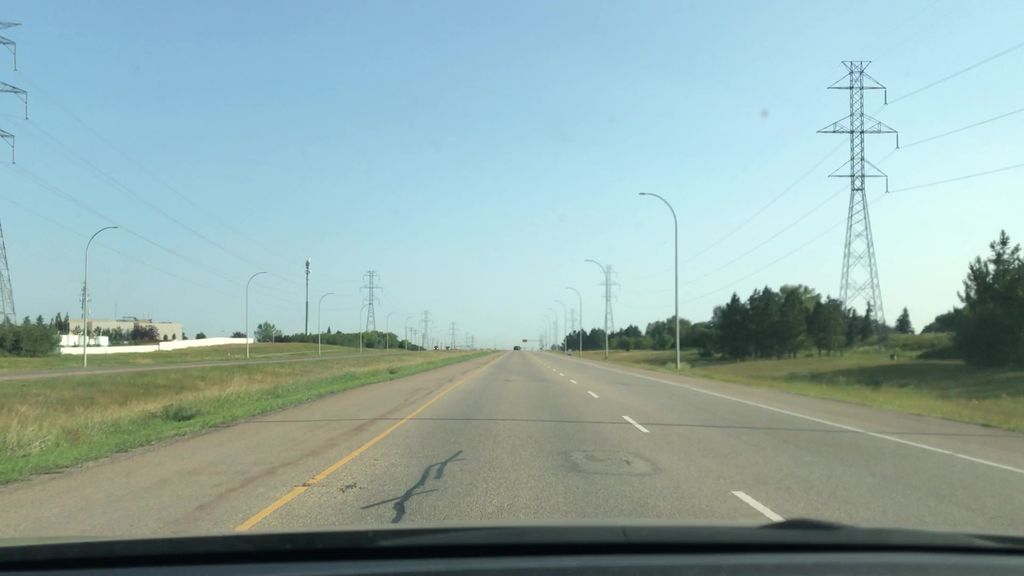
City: edmonton